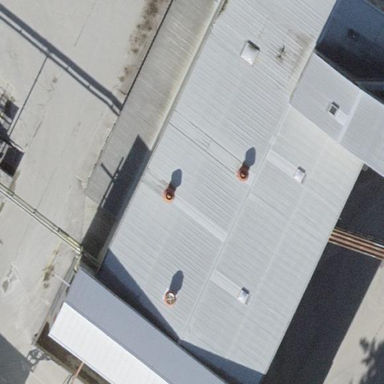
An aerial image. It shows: Industrial building.